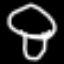
Label: mushroom